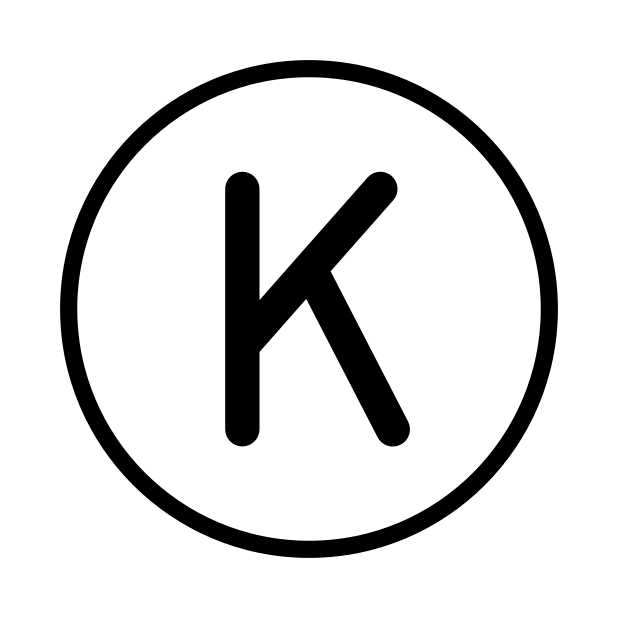
Emoji: 🇰
Name: regional indicator symbol letter k
Unicode: 0x1f1f0